Field crop: tomato
Growth stage: 1
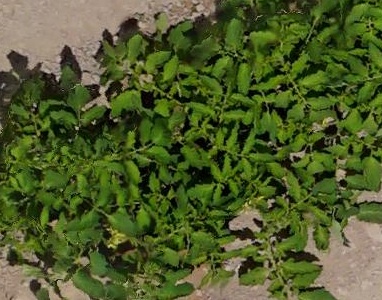
Species: tomato